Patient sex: F
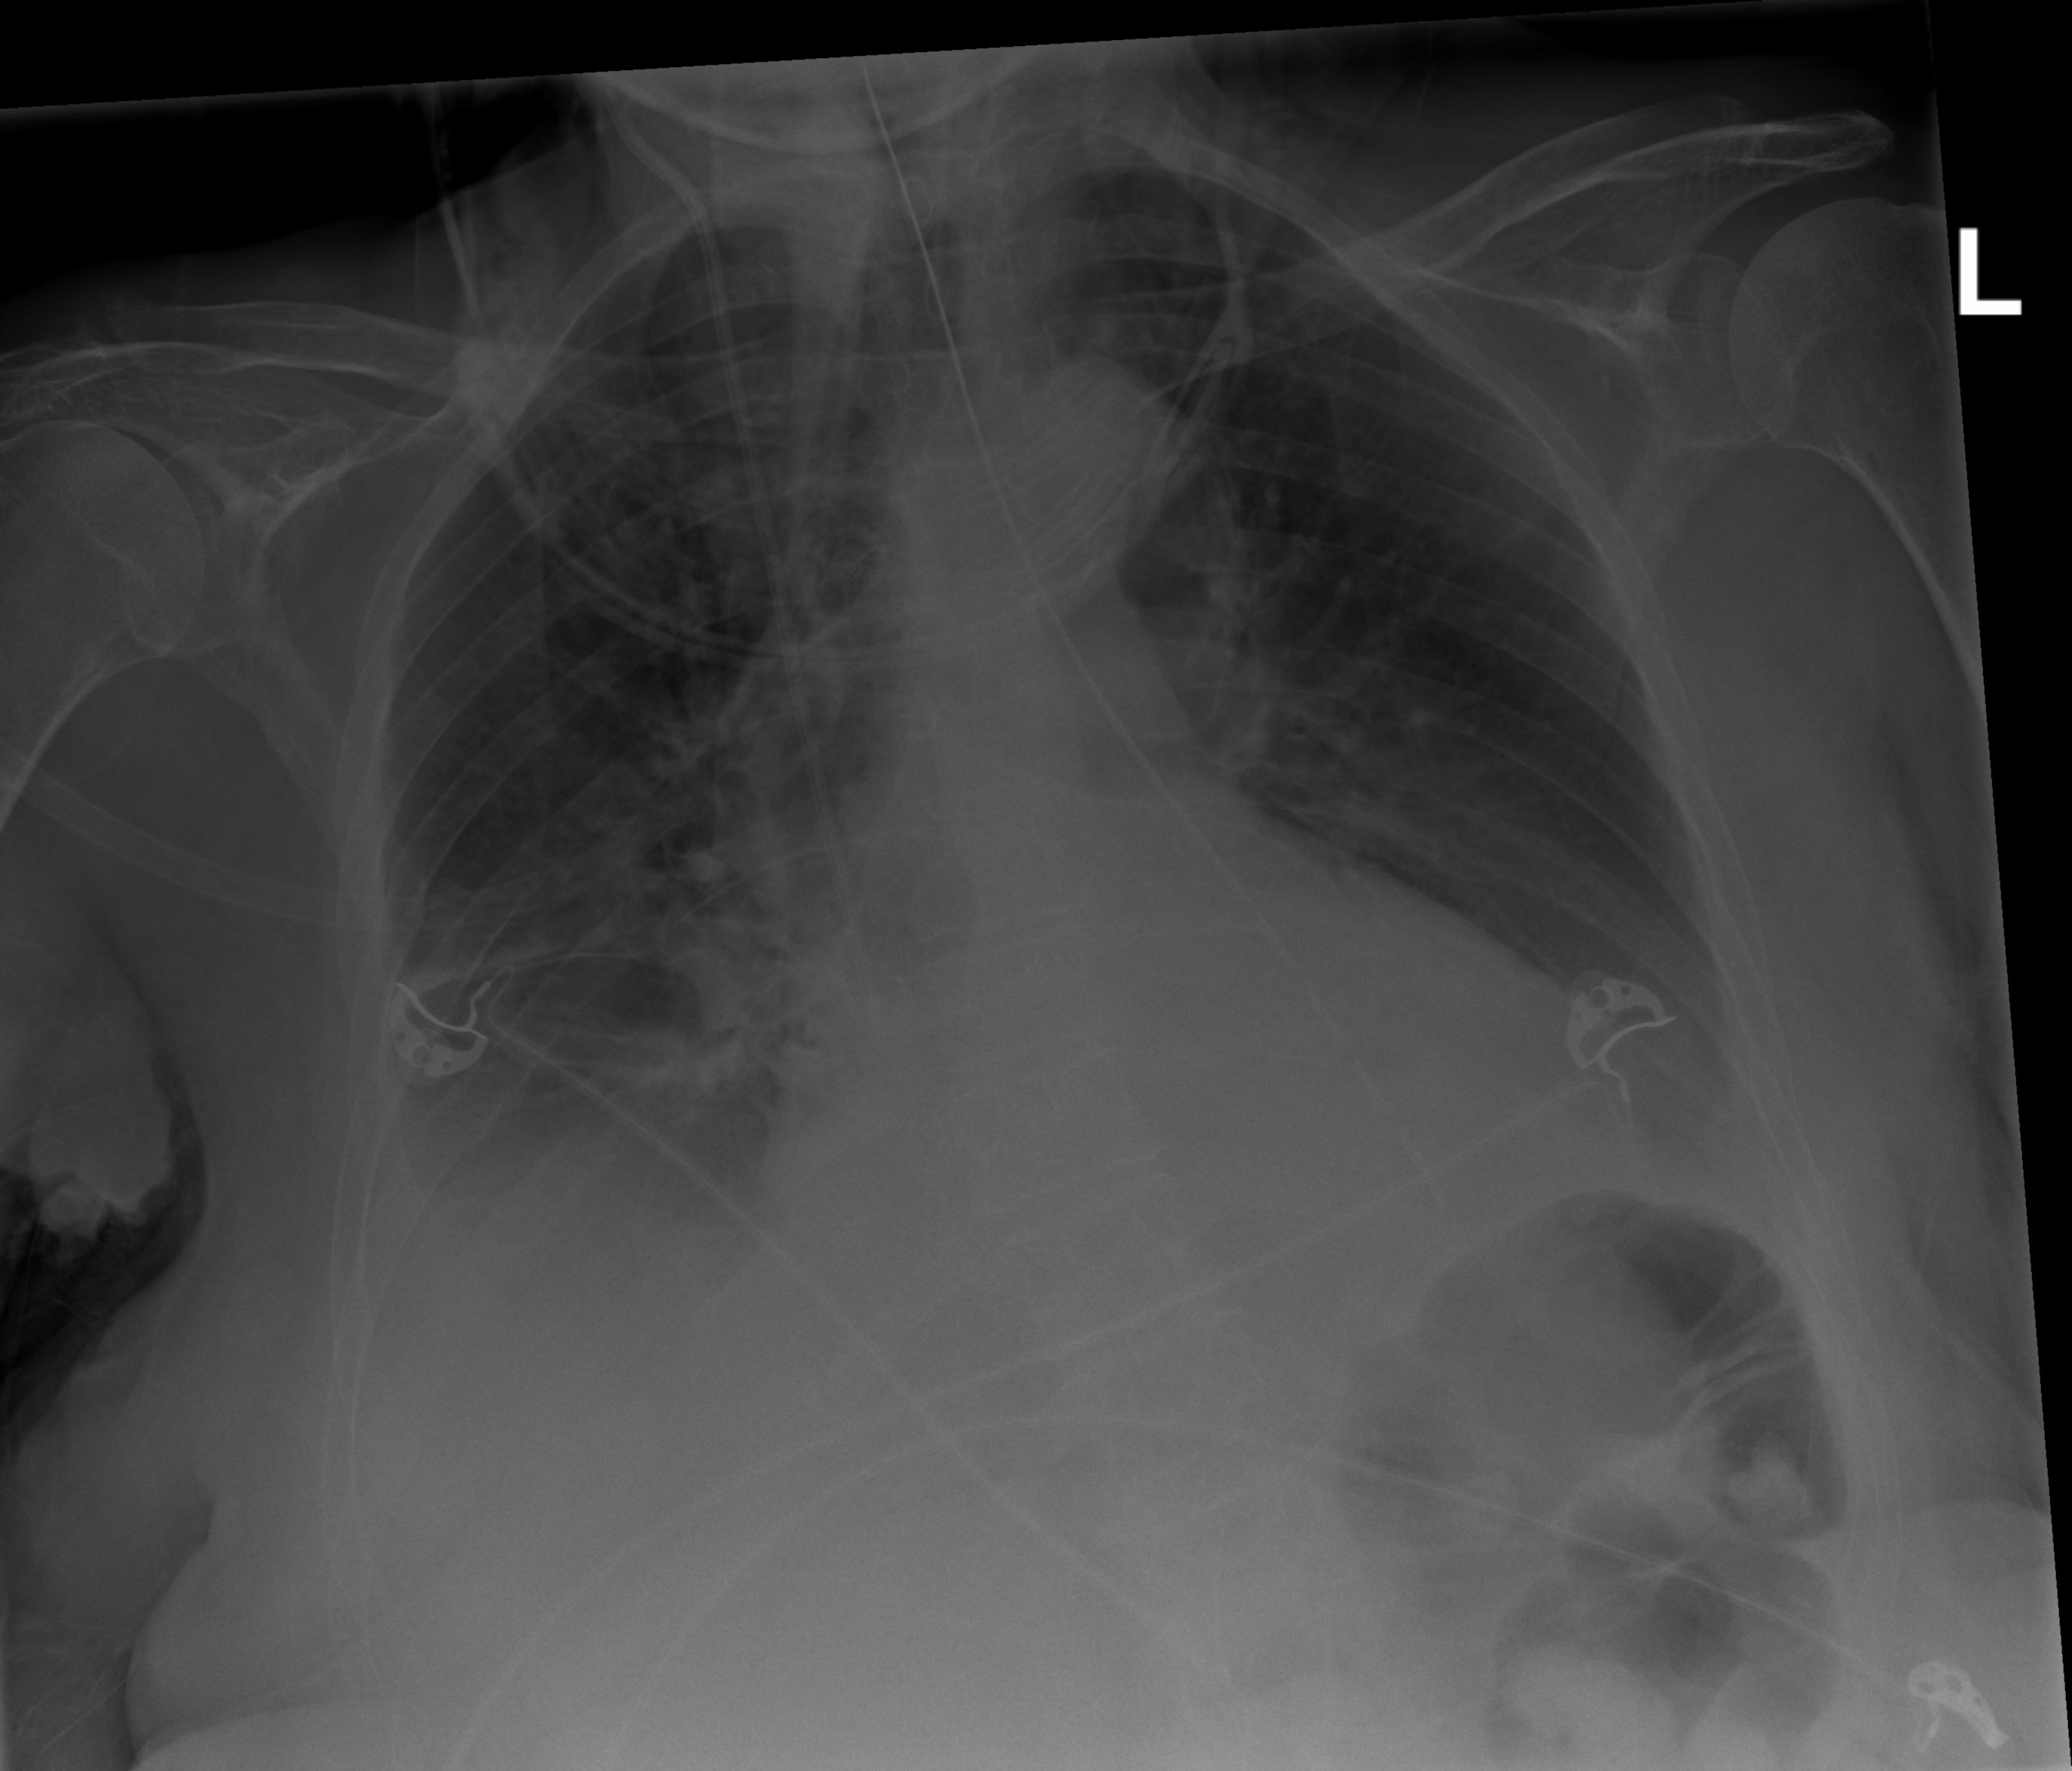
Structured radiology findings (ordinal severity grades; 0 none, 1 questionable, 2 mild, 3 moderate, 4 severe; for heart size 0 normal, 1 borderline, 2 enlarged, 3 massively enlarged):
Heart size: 2
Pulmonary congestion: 2
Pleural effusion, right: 3
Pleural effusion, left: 2
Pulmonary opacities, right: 1
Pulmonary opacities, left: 0
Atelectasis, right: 3
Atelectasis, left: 2